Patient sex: M
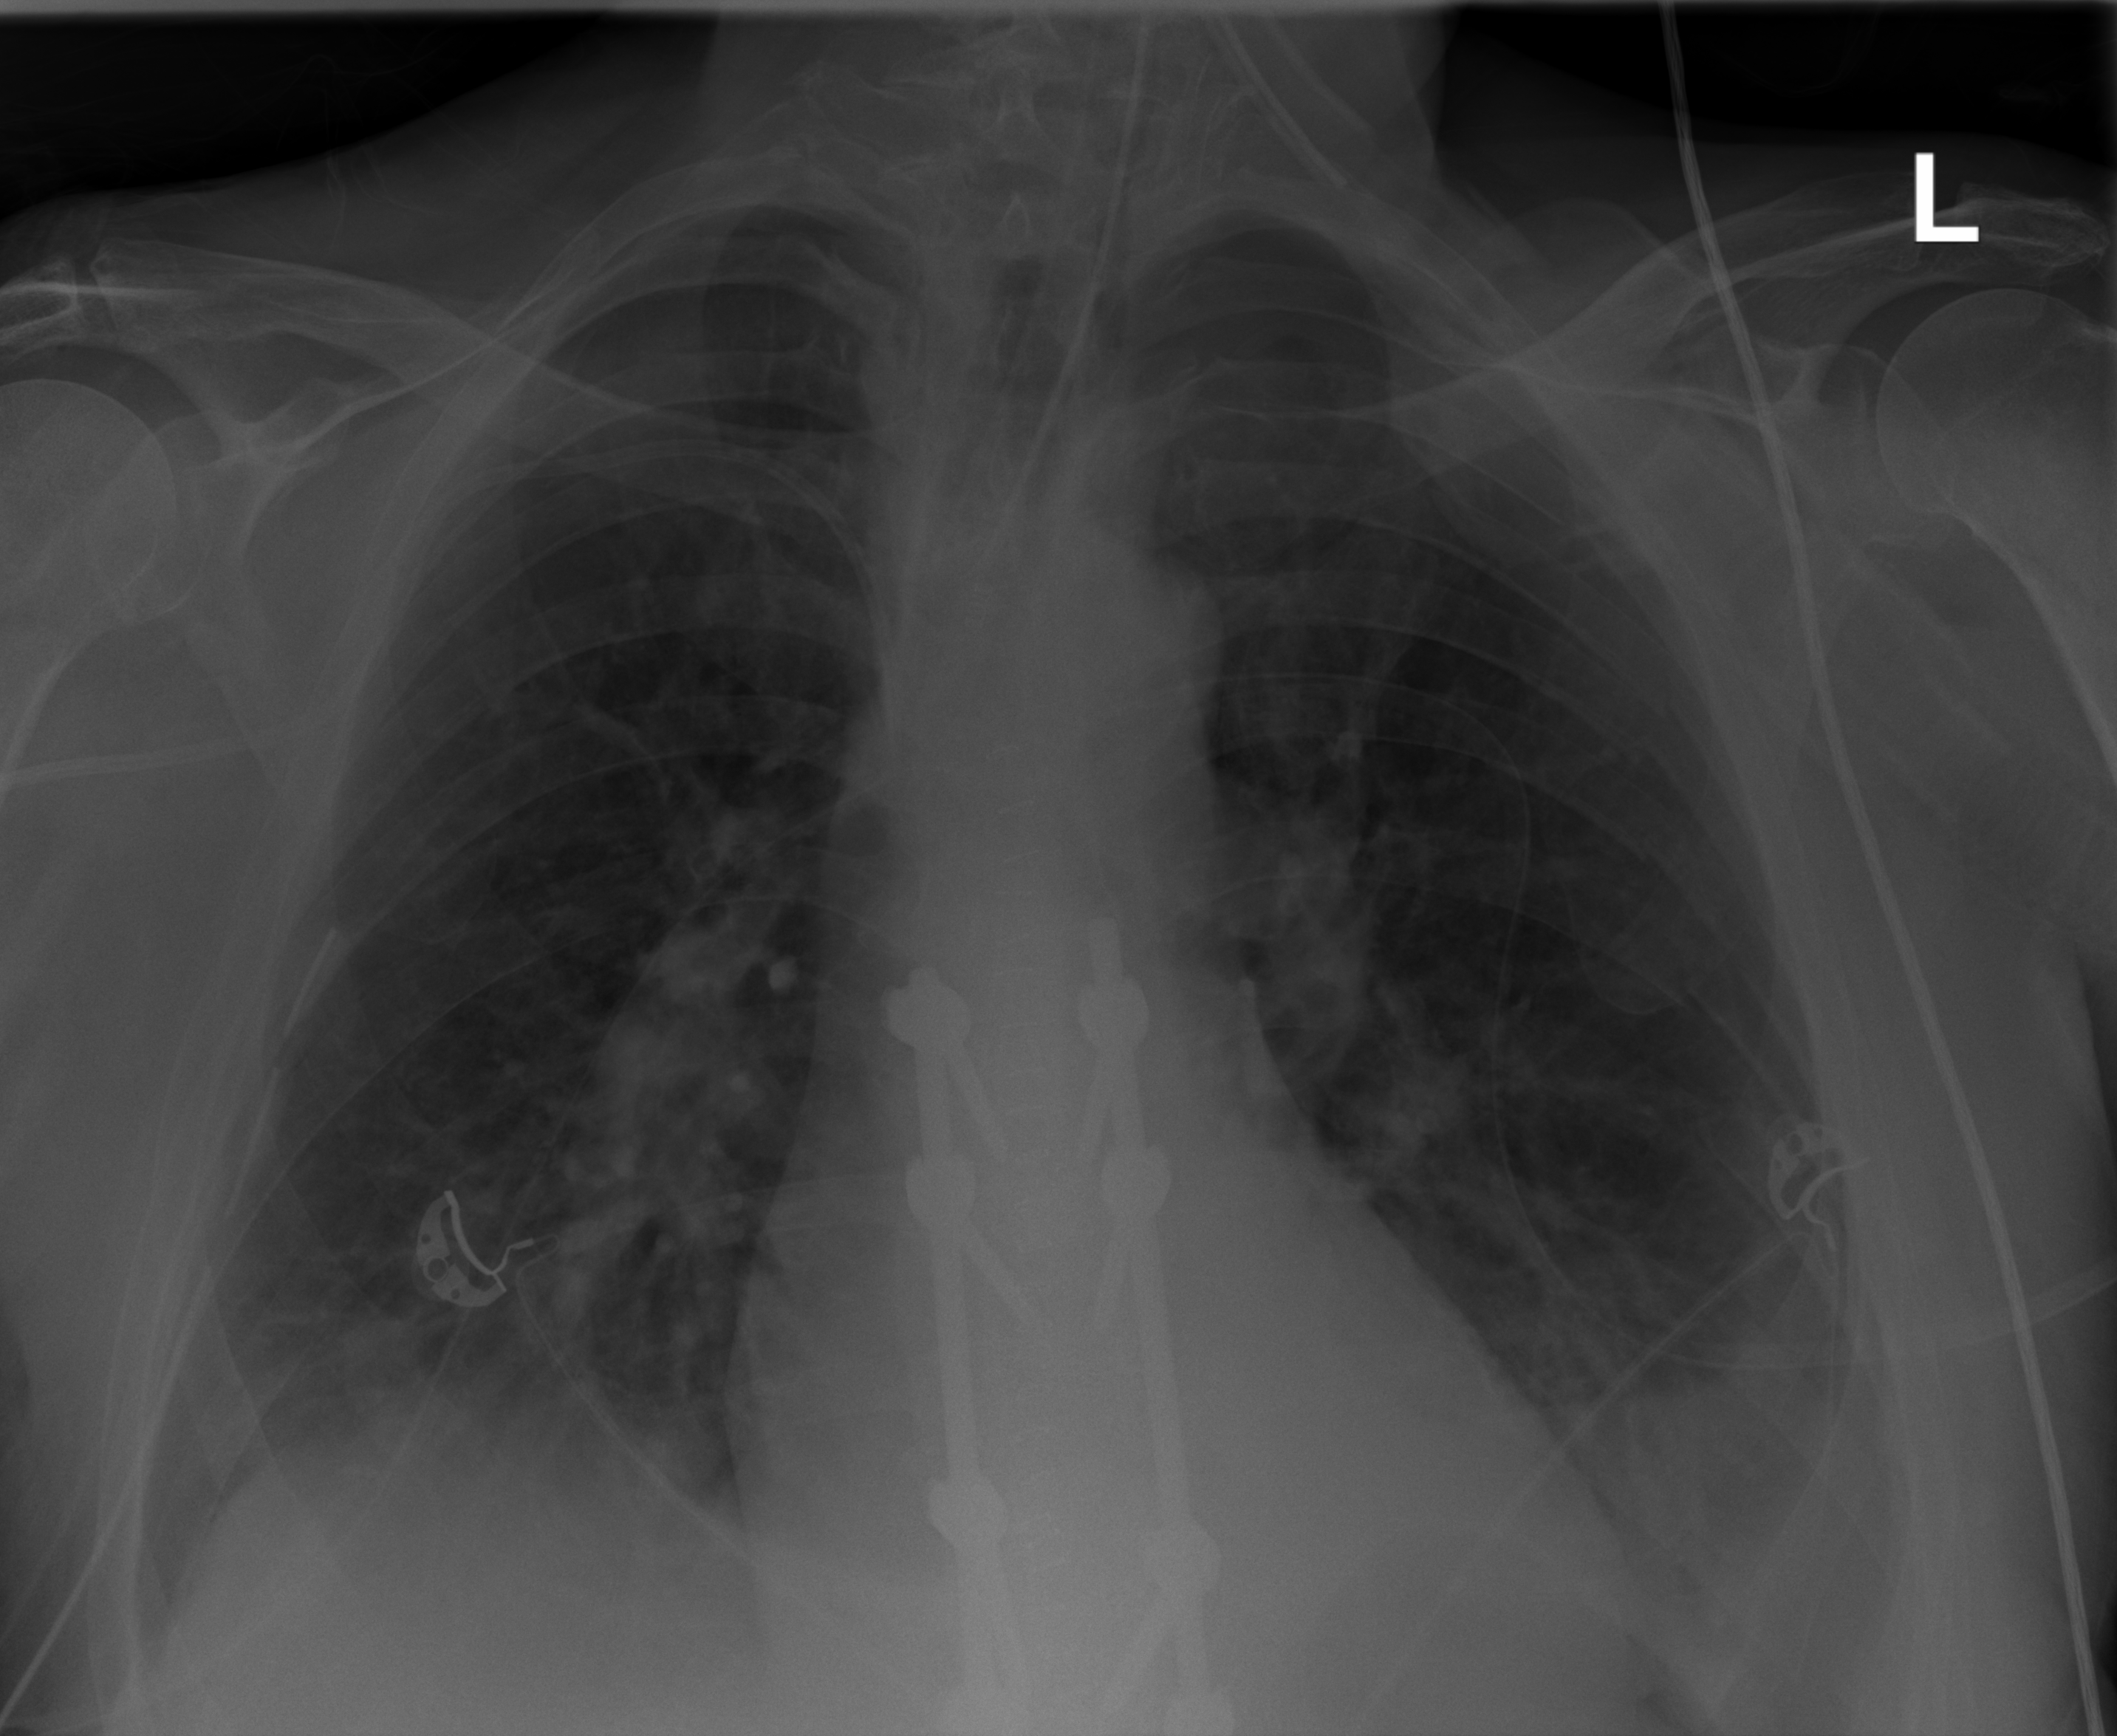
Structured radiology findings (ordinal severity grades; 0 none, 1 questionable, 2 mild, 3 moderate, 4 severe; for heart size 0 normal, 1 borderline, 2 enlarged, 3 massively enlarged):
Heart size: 1
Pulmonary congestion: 2
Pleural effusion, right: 2
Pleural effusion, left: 2
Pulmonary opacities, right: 2
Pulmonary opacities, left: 2
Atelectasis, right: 2
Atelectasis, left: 2